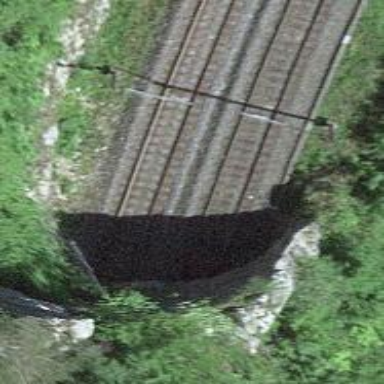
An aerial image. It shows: Tunnel with electrified rail tracks and contact line.